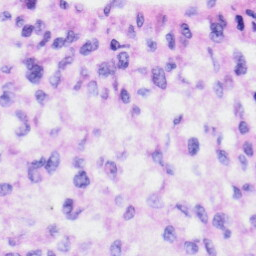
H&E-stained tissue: Liver